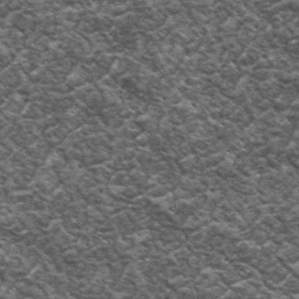
Label: frost